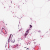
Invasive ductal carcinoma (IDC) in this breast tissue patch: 0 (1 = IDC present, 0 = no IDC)